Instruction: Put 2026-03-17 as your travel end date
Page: home
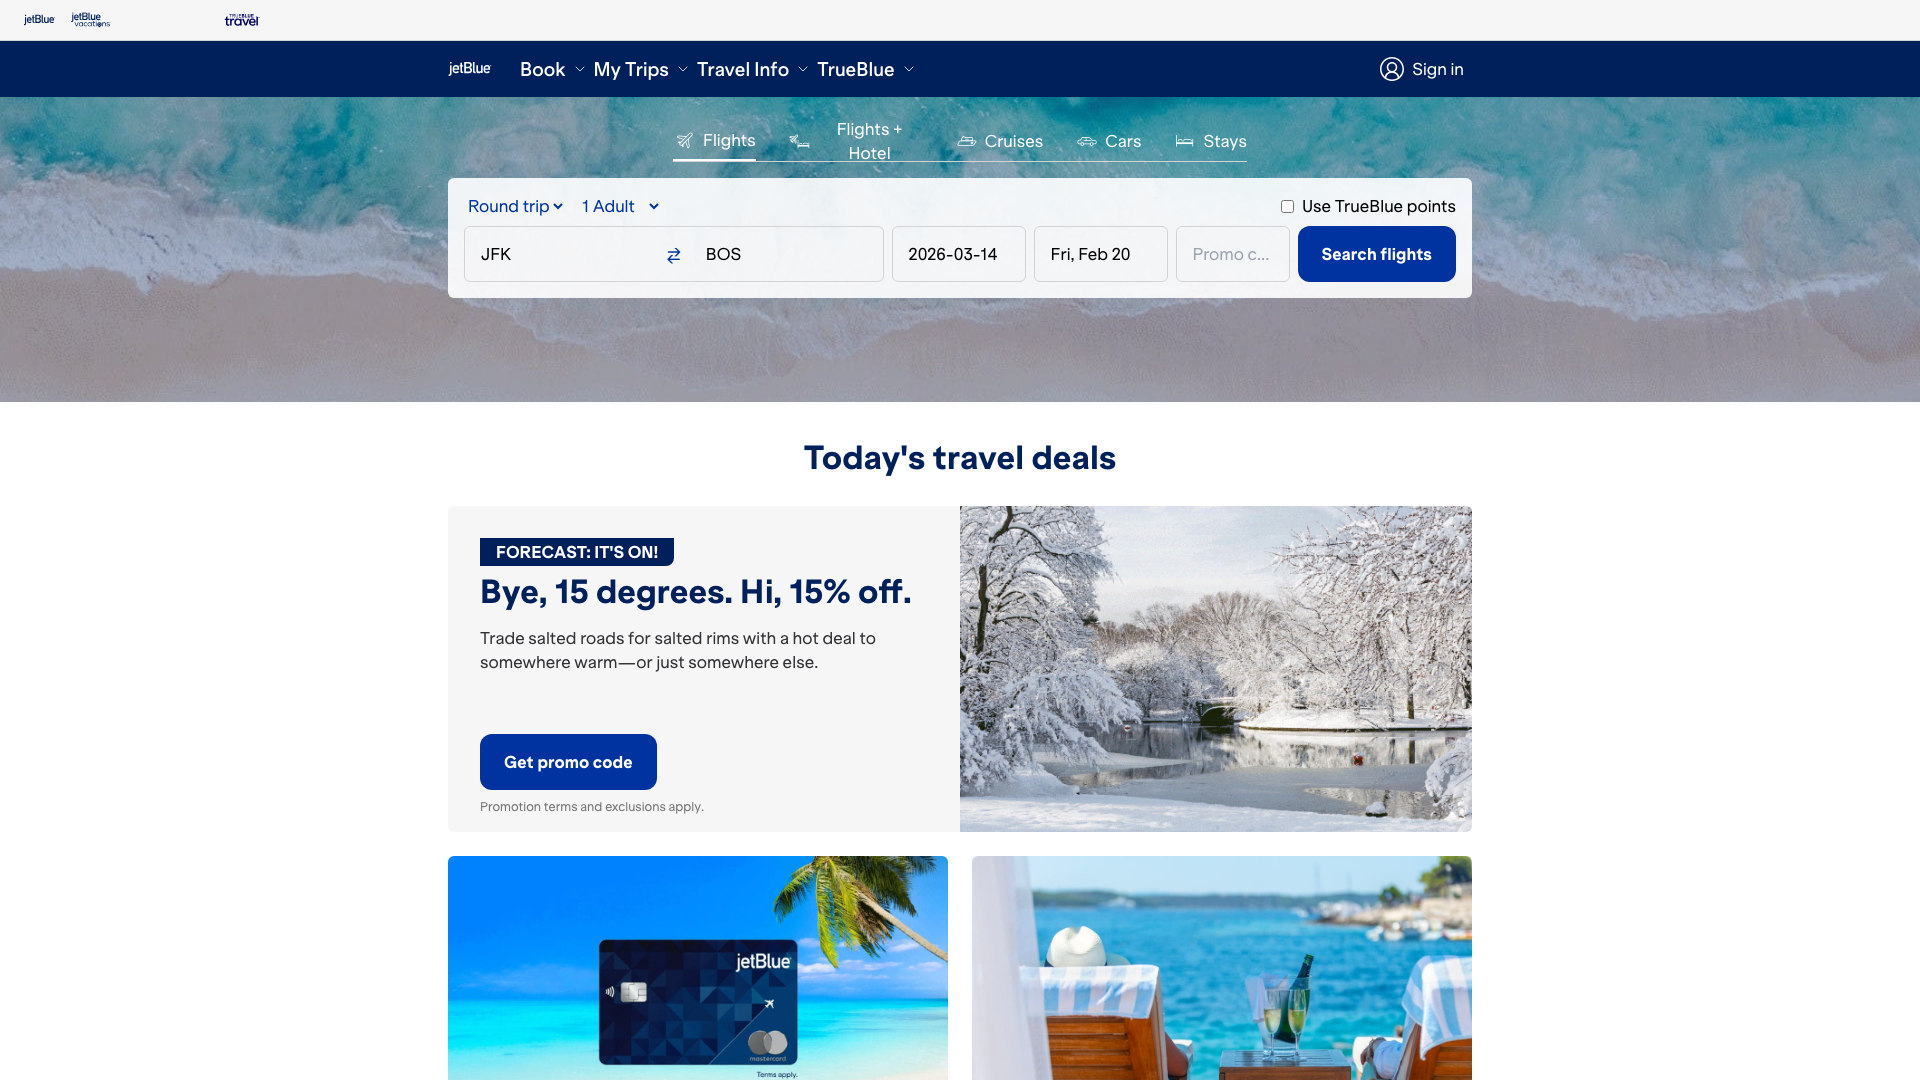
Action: type